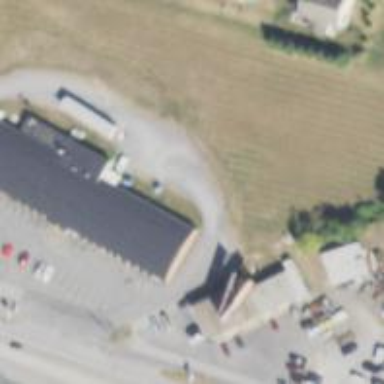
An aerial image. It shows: Building housing bowling alley.